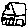
Label: house